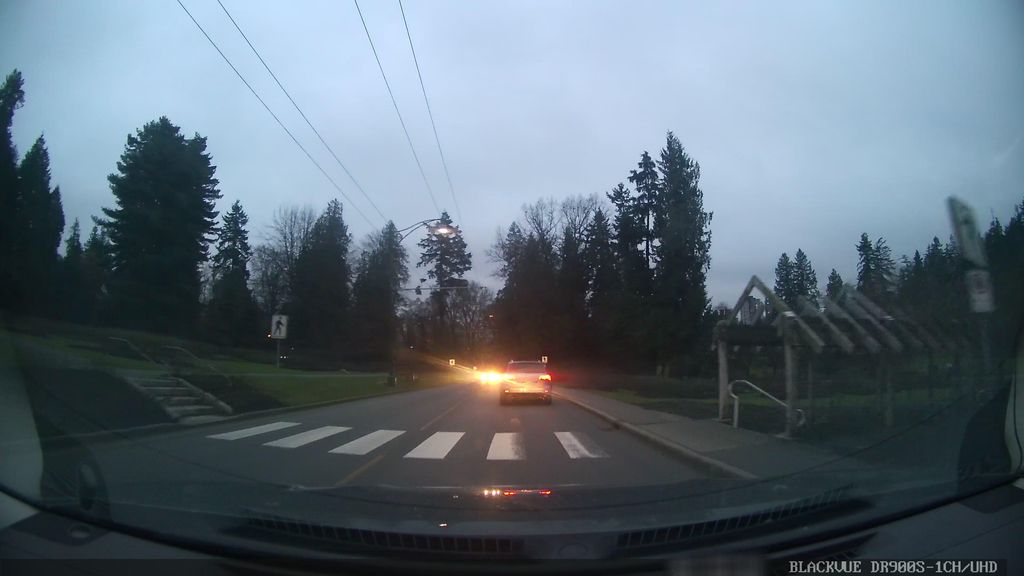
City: vancouver